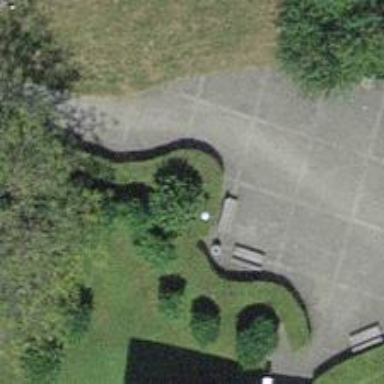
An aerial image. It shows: Bench for seating.